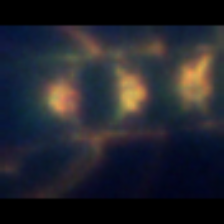
Taxon: Chaetoceros
Group: Diatoms